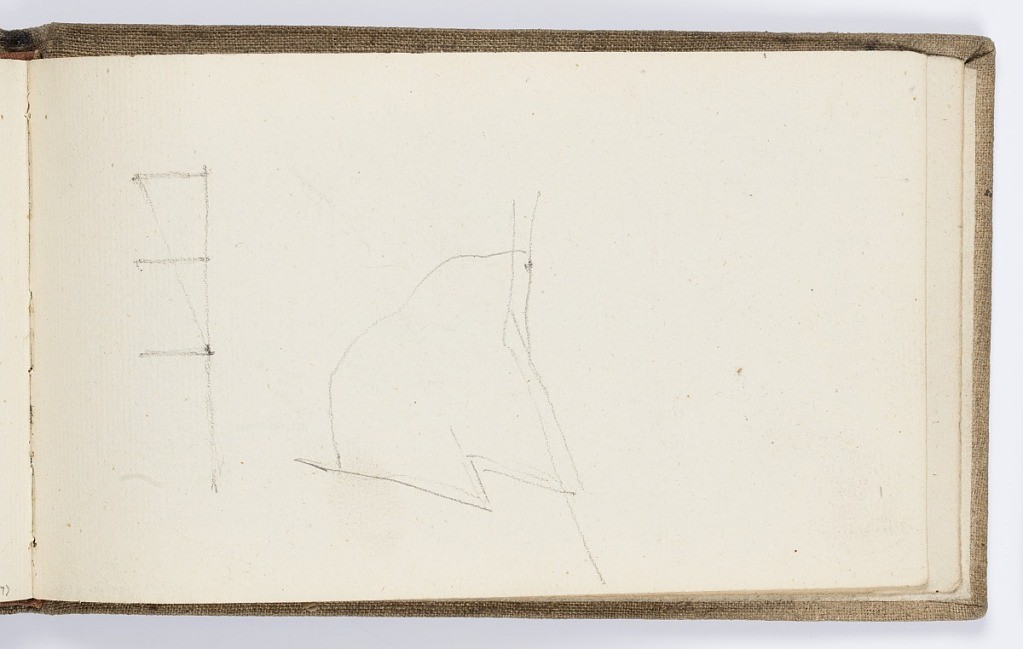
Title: Sketchbook Page
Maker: Kenyon Cox, American, 1856–1919
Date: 1877–78
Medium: Graphite on laid paper
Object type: Sketchbook folio
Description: Recto: Various lines, with boxes or a ladder-like shape on the left.
Verso: Two figures, one kneeling on the left and the other upright with arms raised, possibly crucified.